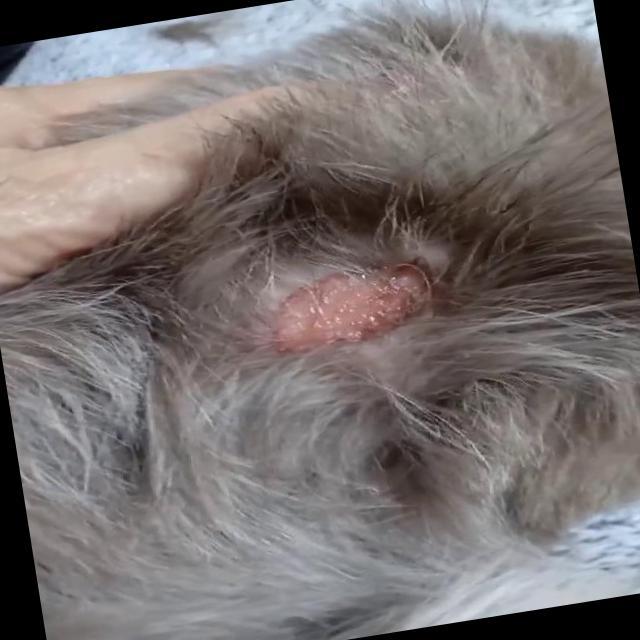
Canine ringworm (Dermatophytosis) — fungal infection caused by Microsporum or Trichophyton. Presents with circular alopecia, scaling, crusting, and broken hairs.